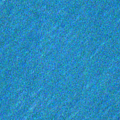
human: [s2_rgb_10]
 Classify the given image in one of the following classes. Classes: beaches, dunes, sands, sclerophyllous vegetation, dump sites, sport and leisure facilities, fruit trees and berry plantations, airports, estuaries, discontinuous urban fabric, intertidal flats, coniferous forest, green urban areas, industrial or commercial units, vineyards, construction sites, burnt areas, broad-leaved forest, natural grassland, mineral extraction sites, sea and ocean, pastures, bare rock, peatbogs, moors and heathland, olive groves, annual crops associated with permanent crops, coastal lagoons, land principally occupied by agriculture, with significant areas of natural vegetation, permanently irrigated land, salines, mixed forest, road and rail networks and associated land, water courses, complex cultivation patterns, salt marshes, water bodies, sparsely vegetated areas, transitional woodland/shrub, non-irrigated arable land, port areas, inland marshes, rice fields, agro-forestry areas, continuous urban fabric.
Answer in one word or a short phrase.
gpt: sea and ocean